Question: I want to make a dialogue box that looks similar to this in css3 (minus text boxes and buttons, and forgot password link):

I think I can do something like:
'''
<div id="mydialoguebox">
<h1>Authorization Required</h1>
<div id="text">
Please review your account before continuing.
<div>
</div>
'''
The problem I am having is there always seems to be a gap in between the top of the div and the h1 tag. I am also unsure how to add the "close" image with the x. Is it better to shove the authorization required and the image into its own div? Im looking for the best way to do this without JQuery UI or any javascript.
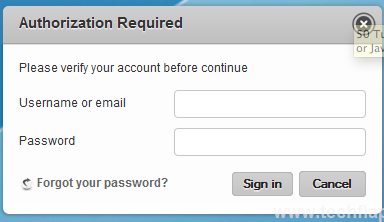
Answer: With fiddle:
<URL>
Here's my basic idea of how you could build this. It need some further improvement, but for the moment, you could start with it.
CSS:
'''
<style>
div.box {
width: 400px;
height: 200px;
margin: 20px;
border: 1px solid #ccc;
border-radius: 6px;
}
div.box > header {
height: 30px;
padding: 10px;
background: #777;
color: #333;
}
div.box > header > h1 {
float: left;
font-size: 14px;
font-weight: normal;
}
div.box > header > a {
display: inline-block;
float: right;
width: 11px;
height: 11px;
margin-top: 10px;
background: url(http://www.geocaching.com/images/stockholm/mini/close.gif) no-repeat 0 0;
}
div.box > section {
padding: 10px;
}
div.box > section form, div.box > section fieldset {
margin: 0;
padding: 0;
border: 0;
}
</style>
'''
HTML
'''
<div class="box">
<header>
<h1>Authorisation Required</h1>
<a href=""></a>
</header>
<section>
<p>Please verify your ...
<form>
<fieldset>
<label>Username:</label>
<input type="text">
</fieldset>
</form>
</section>
</div>
'''